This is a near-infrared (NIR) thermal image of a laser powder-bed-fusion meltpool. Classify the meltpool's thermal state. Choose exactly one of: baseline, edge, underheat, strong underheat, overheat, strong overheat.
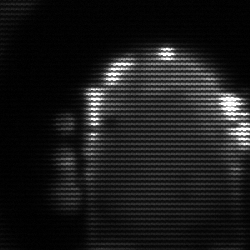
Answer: baseline